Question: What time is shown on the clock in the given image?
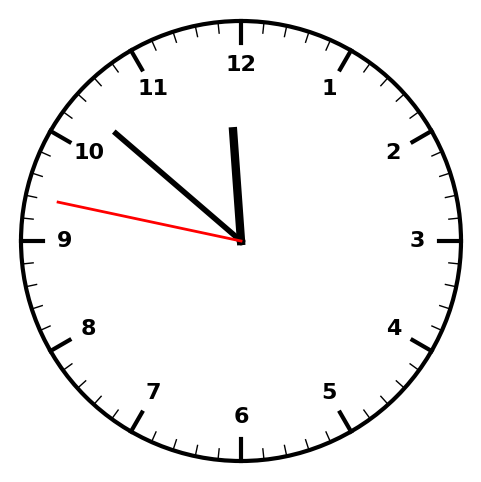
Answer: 11:51:47